You are looking at the short-time Fourier spectrogram of a bearing's acceleration signal. Classify the bearing condition as one of: normal, inner_race, outer_race, ball.
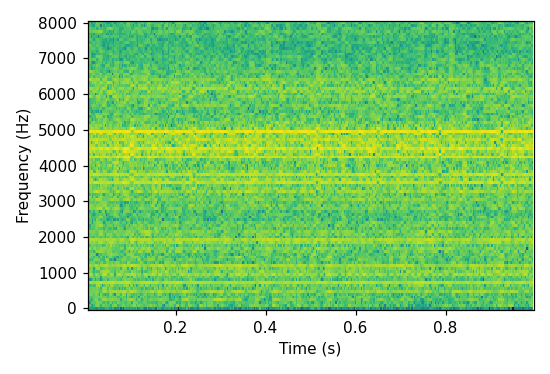
Answer: outer_race